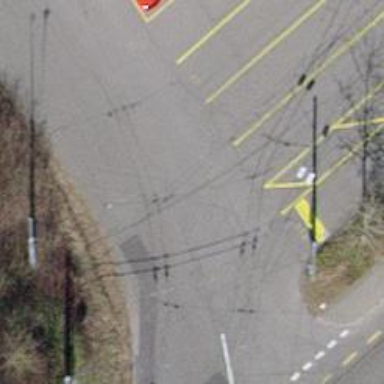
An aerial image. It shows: Service road with trolley wires.